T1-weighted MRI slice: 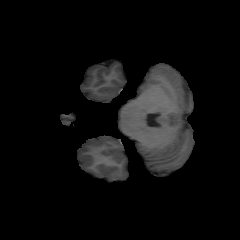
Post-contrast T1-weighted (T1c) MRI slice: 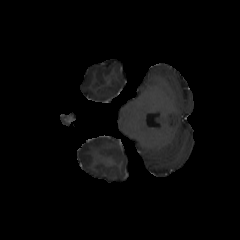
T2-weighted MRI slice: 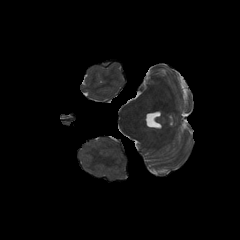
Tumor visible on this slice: no